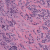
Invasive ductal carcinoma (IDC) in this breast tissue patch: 1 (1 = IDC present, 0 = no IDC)